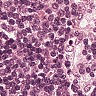
Metastatic tissue present: no